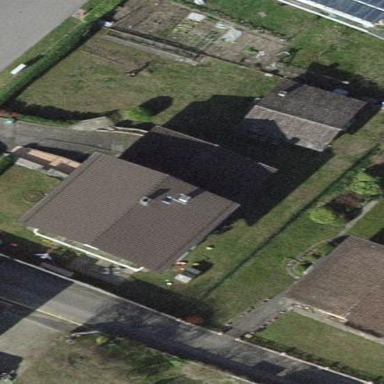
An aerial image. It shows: Gabled building.